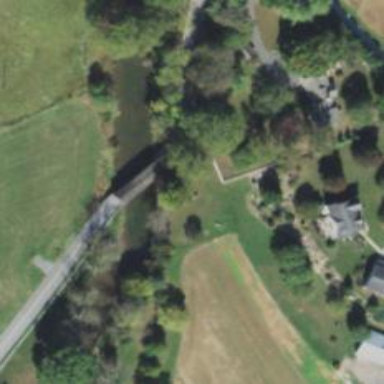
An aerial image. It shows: Covered bridge on residential road.